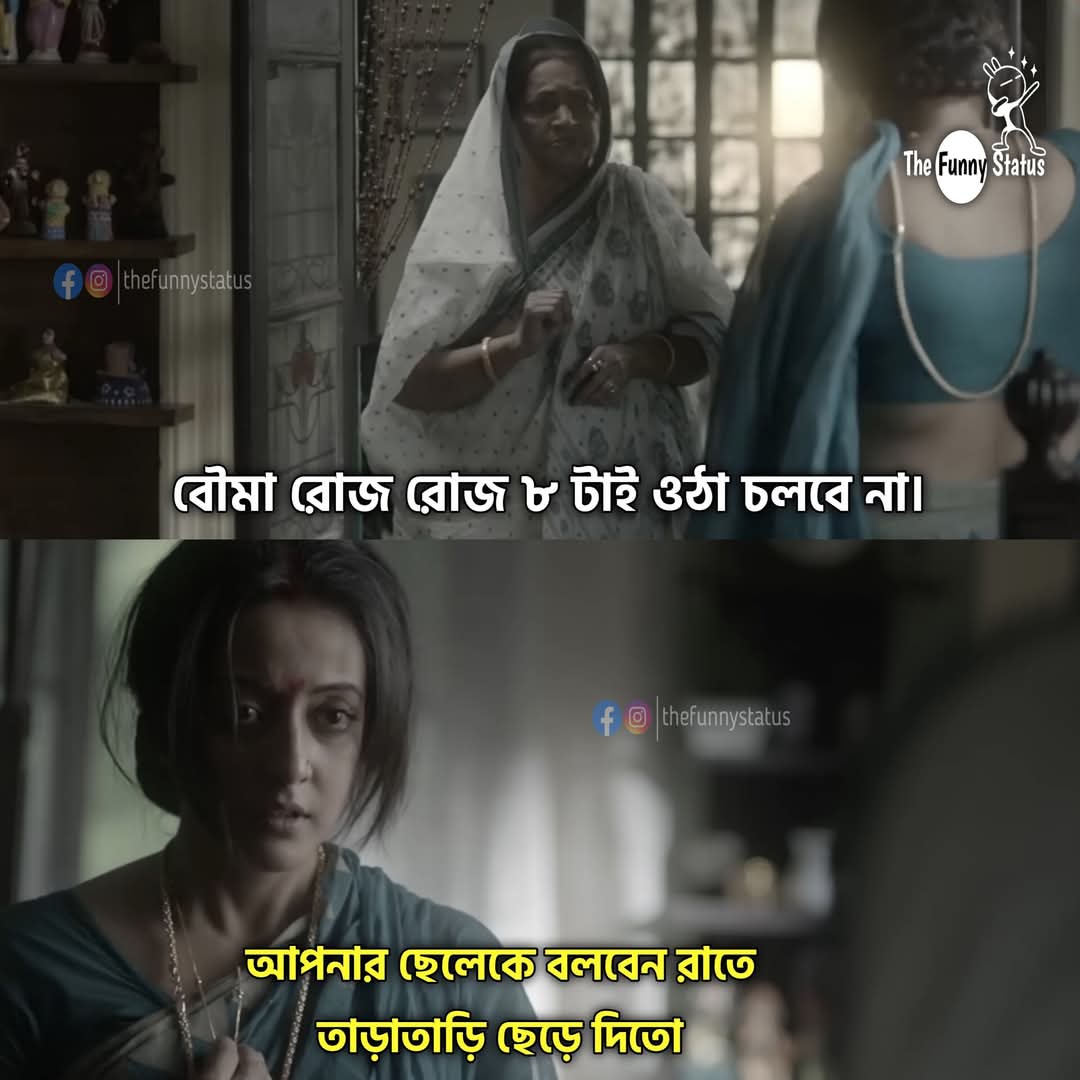
Text: বৌমা রোজ রোজ ৮ টাই ওঠা চলবে না।
আপনার ছেলেকে বলবেন রাতে তাড়াতাড়ি ছেড়ে দিতো
Label: Hate
Hate category: Personal Offence
Targeted group: Individual